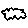
Label: cloud